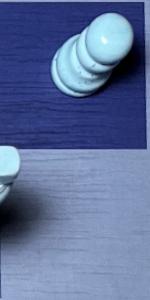
Label: Empty